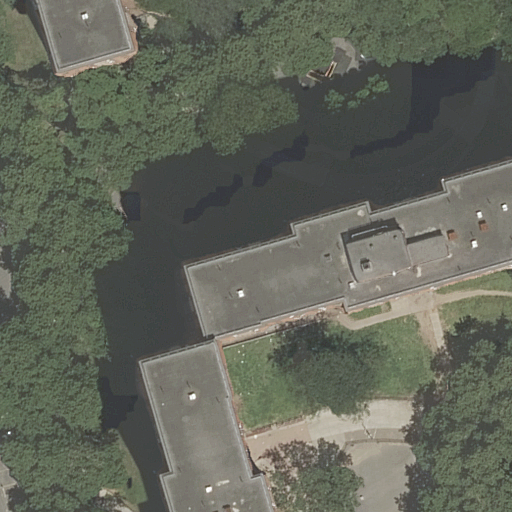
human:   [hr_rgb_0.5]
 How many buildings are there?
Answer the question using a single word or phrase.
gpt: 3

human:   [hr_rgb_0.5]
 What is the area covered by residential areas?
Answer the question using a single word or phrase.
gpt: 100m2

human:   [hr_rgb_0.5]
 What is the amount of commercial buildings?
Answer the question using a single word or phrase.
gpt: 0

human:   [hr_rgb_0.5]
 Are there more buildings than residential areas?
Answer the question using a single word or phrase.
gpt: yes

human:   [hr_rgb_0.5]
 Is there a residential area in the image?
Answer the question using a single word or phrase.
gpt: yes

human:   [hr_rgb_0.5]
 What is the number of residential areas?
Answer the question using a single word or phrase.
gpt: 1

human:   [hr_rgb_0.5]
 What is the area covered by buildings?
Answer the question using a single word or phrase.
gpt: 1816m2

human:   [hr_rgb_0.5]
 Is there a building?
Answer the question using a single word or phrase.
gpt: yes

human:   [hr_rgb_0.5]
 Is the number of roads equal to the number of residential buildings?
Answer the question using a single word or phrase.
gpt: no

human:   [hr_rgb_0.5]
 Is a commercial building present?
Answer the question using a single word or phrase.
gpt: no

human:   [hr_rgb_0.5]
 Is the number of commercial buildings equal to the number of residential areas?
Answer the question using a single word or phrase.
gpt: no

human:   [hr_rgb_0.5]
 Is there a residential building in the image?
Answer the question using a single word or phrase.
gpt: yes

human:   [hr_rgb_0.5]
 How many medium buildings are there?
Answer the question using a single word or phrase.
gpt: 2

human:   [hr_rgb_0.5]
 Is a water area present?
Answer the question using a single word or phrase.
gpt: no

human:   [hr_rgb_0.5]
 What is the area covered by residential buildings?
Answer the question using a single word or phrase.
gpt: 1816m2

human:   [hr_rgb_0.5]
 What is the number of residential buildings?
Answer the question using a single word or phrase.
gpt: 3

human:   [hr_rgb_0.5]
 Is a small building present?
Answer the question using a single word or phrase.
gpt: no

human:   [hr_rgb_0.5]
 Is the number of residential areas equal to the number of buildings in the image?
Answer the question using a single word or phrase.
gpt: no

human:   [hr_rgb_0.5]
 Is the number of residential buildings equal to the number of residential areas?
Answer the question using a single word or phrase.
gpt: no

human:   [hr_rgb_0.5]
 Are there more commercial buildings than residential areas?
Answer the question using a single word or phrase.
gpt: no

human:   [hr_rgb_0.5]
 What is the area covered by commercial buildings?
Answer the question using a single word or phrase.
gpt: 0m2

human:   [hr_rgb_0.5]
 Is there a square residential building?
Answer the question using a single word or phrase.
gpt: no

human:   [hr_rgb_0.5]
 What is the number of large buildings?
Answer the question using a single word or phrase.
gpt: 1

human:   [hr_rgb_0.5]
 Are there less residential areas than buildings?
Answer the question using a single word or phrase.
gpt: yes

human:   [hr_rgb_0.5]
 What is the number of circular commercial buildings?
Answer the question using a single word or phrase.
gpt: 0

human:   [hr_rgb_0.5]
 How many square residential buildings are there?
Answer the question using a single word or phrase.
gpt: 0

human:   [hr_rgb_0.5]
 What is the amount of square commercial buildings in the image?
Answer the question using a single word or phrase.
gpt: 0

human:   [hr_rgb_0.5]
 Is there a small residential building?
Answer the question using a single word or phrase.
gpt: no

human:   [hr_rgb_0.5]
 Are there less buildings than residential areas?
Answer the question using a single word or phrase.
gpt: no

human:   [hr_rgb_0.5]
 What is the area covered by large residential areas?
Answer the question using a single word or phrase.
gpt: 0m2

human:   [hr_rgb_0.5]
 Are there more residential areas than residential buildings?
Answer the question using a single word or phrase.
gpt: no

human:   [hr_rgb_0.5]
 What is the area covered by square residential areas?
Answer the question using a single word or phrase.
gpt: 0m2

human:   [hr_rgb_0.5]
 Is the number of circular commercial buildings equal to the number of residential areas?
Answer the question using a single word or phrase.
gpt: no

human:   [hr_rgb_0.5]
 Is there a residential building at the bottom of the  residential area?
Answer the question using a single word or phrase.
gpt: no

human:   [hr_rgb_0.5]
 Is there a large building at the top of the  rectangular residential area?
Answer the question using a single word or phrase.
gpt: yes

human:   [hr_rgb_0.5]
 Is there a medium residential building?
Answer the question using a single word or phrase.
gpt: yes

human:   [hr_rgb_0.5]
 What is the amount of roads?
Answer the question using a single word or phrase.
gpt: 0

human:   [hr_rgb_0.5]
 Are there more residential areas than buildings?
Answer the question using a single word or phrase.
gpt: no

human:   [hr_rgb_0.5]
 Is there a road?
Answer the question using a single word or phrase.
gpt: no

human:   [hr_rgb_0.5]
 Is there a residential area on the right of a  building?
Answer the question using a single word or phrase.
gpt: yes

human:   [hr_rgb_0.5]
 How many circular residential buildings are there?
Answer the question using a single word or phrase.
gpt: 0

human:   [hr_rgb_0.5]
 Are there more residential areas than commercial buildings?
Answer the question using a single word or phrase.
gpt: yes

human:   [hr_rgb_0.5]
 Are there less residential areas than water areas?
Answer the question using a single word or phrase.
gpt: no

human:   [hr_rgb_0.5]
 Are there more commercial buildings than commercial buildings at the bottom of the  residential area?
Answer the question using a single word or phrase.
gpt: no

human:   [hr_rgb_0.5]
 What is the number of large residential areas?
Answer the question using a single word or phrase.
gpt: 0

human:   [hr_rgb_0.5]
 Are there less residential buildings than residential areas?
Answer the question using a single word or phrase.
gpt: no

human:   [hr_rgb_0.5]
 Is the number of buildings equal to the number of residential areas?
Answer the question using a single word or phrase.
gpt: no

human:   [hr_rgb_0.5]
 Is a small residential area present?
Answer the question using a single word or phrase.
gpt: no

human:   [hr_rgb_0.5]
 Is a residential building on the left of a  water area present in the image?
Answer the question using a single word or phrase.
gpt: no

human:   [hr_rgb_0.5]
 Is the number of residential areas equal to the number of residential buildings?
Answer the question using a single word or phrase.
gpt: no

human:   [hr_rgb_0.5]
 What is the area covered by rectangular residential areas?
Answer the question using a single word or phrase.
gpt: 100m2

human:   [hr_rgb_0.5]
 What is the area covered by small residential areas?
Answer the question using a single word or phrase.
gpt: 0m2

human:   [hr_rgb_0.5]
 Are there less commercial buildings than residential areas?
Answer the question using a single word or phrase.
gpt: yes

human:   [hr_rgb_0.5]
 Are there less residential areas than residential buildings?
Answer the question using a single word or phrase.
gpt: yes

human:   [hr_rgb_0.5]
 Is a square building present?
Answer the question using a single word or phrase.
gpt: no

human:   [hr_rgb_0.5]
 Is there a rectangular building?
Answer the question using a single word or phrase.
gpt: no

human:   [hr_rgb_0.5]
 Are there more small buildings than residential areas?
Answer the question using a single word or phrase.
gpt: no

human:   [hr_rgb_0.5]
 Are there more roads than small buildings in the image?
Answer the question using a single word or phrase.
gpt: no

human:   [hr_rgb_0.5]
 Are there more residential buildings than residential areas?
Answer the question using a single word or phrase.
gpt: yes

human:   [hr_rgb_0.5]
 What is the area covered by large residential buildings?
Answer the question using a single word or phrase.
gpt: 1026m2

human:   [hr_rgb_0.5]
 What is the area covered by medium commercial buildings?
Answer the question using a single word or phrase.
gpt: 0m2

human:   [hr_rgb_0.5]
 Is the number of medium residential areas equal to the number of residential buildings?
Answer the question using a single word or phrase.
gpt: no

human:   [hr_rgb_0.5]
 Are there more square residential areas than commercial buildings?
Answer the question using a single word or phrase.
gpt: no

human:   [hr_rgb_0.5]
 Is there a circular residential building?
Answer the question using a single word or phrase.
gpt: no